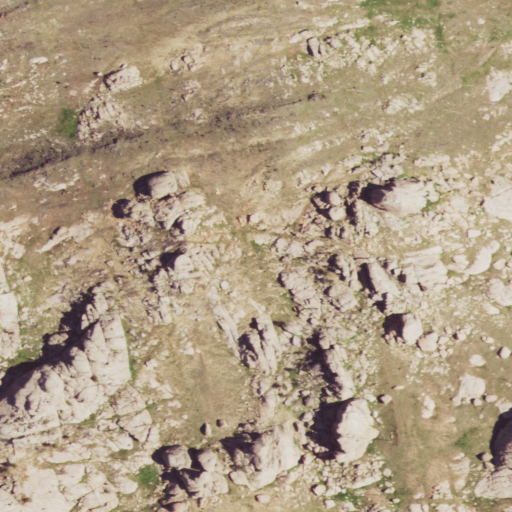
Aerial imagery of mountain in Wyoming named Slate Rock containing grassland and shrub